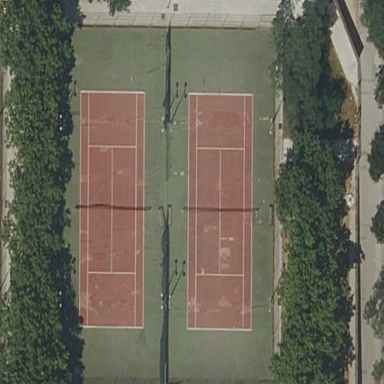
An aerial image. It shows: Tennis court in leisure pitch.